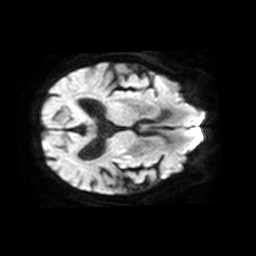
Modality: TRACE
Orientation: axial
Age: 85
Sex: female
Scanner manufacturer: philips
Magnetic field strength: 1.5 T
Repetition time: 4.81 s
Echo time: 0.07764 s